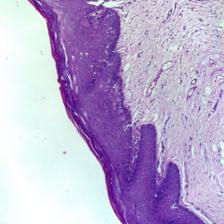
Diagnosis: Normal